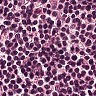
Metastatic tissue present: no